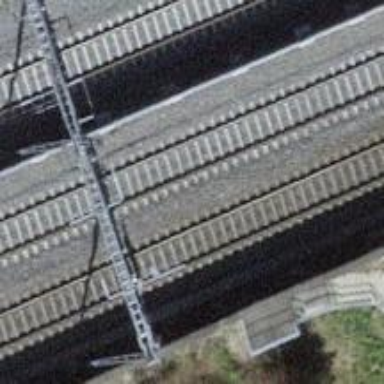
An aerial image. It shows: Single-track electrified railway with contact line.